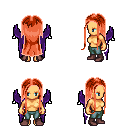
a pixel art fantasy rpg character, female body template, human, tanned skin, purple wings, teal pants, red extra-long hairstyle, maroon shoes, four views (front, back, left, right), 2x2 character sprite sheet, small pixel art, hard edges, no anti-aliasing